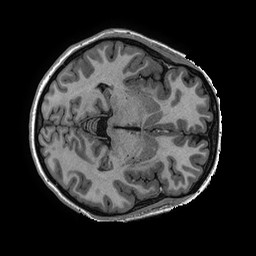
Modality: T1w
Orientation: axial
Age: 23
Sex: female
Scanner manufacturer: ge
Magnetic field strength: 3 T
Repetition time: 0.006952 s
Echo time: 0.00292 s